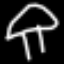
Label: mushroom